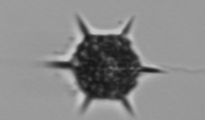
Label: Dictyocha